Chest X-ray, AP view. Patient: 60 years old, sex F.
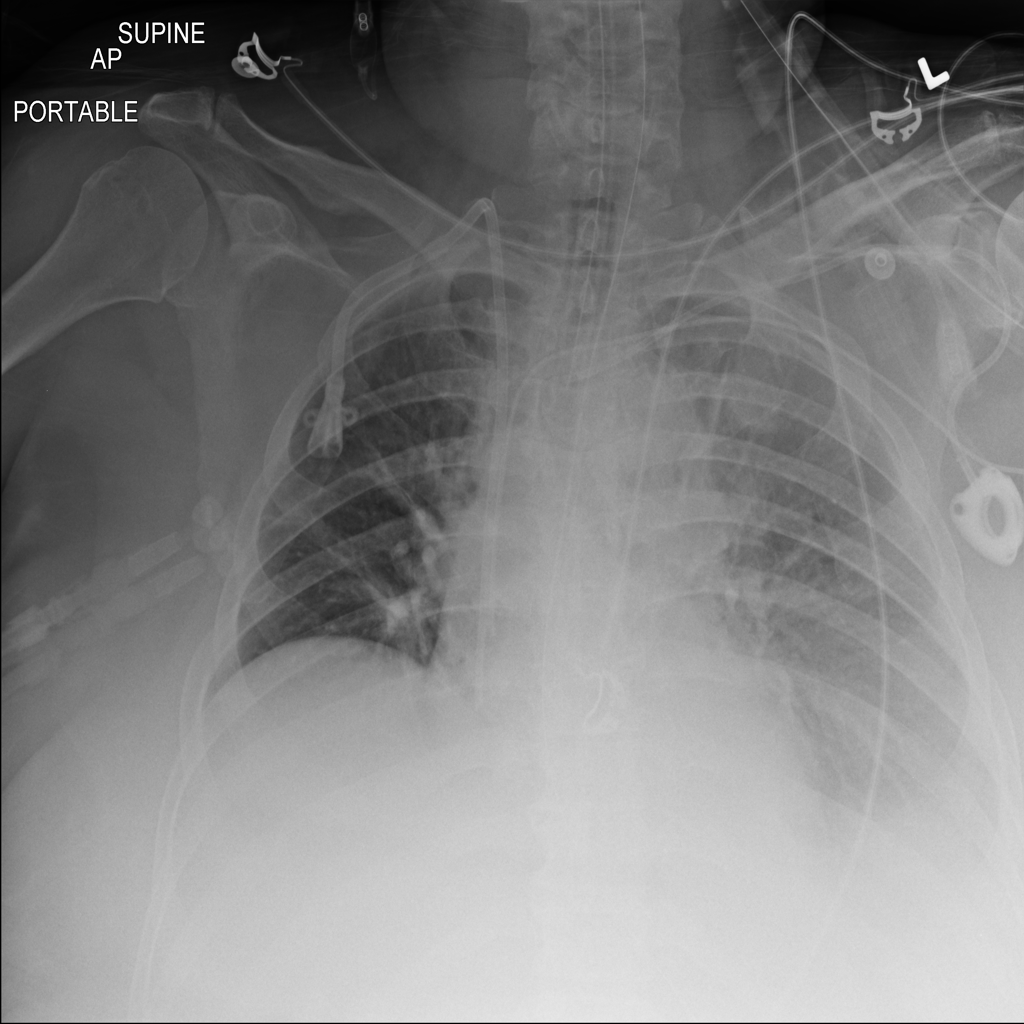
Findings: Effusion